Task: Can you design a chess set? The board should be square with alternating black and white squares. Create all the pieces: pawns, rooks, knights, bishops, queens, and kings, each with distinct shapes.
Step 4008:
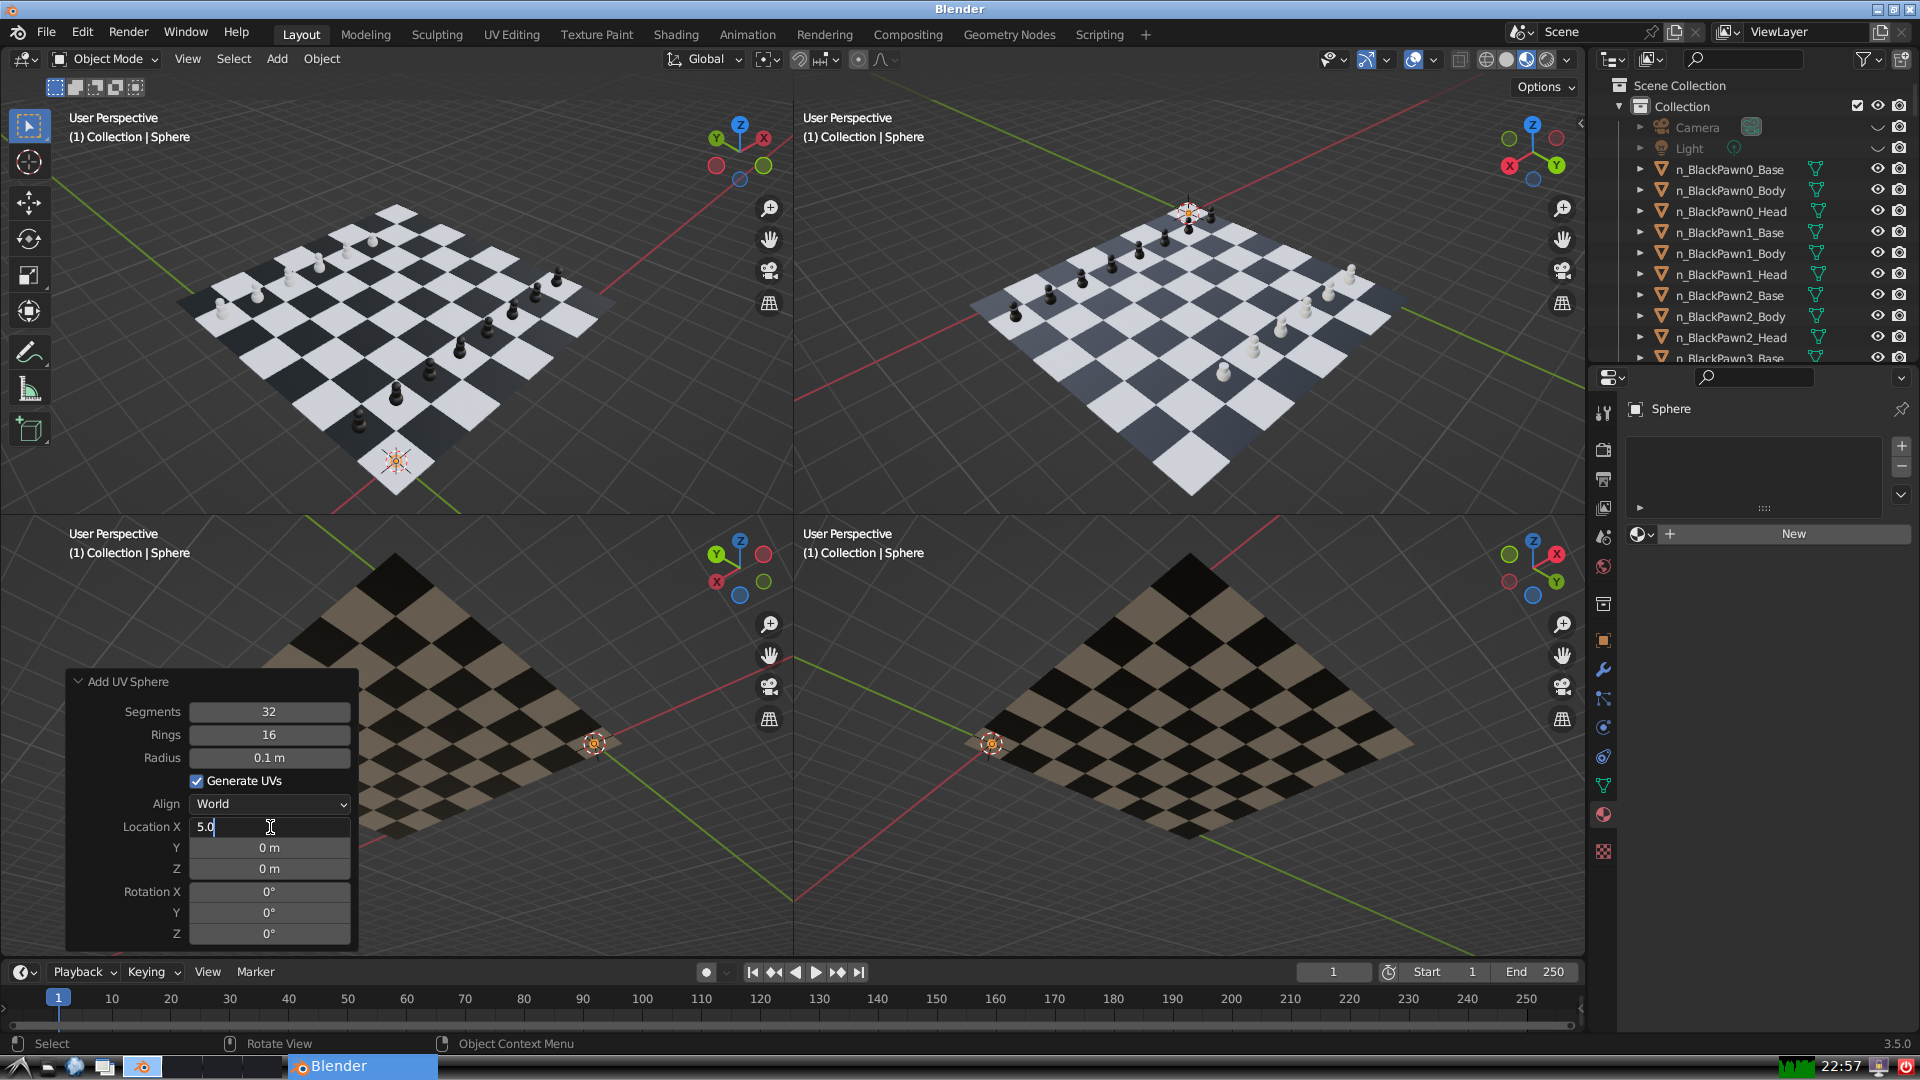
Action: {"key_press": ['Return']}